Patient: sex M, age 60
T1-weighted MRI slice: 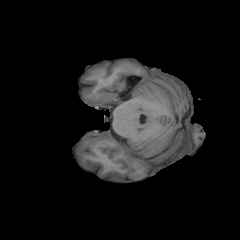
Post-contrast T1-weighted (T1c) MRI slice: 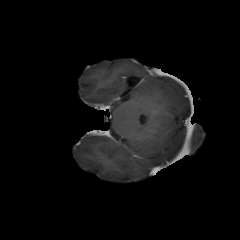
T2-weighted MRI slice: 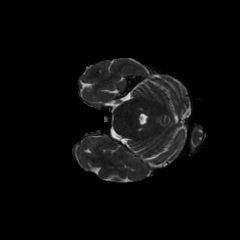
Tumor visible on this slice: no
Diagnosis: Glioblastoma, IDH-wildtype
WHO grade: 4